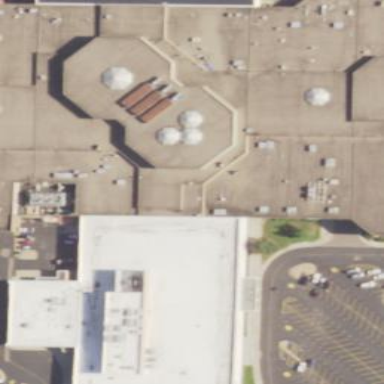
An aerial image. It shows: Retail building that serves as mall.